Current action and preconditions to check: trajectory_clear

Your task: For each precondition in the list above, predict whether it will hold at this action.

Consider the current scene as observed from the mobile robot's camera, and analyze the predicted future states of all dynamic agents (e.g., people, animals, vehicles, or any moving entities) within the NEXT SECOND.

IMPORTANT: Only answer "very likely" if you are absolutely certain—based on strong, clear evidence—that a dynamic agent will violate the precondition in the predicted future state. Do NOT answer "very likely" for unlikely, ambiguous, or low-probability risks.

Ask yourself for each precondition: Is there a high probability, with clear and convincing evidence, that the predicted future states of any dynamic agent will interfere with the predicted future state of the currently executing action within the NEXT SECOND, causing that precondition to fail?

Assess the risk level based on these predictions. Use "likely" or "very likely" if motions create a clear risk of interference.

Use "neutral" or "improbable" if agents are nearby but their predicted paths are clearly diverging or non-conflicting.

Failure Risk Categories: "very improbable", "improbable", "neutral", "likely", "very likely"

Answer Format: Output ONLY the probability_of_failure value from these categories: "very improbable", "improbable", "neutral", "likely", "very likely"

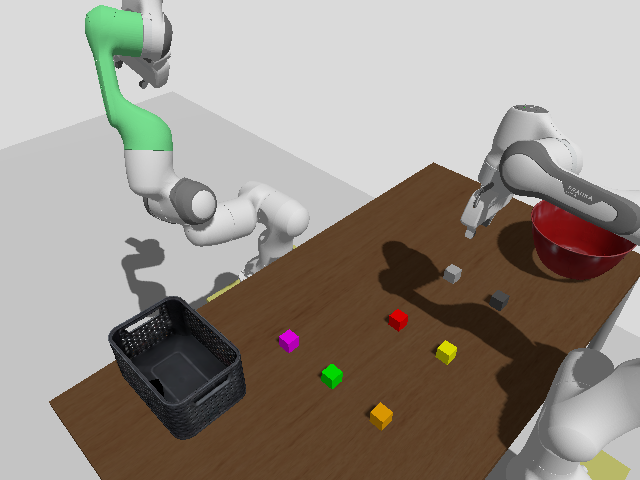

Answer: very improbable